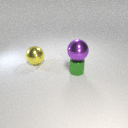
large purple metal sphere above small green metal cylinder